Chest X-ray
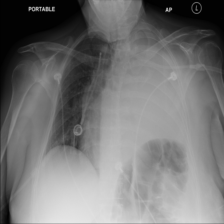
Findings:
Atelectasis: negative
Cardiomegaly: negative
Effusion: negative
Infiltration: negative
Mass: negative
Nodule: negative
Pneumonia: negative
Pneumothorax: negative
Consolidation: negative
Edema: negative
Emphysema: negative
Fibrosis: negative
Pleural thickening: negative
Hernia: negative